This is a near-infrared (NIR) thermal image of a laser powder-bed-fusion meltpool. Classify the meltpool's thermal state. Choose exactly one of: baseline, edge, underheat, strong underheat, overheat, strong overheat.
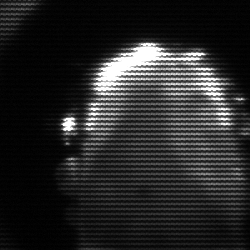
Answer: baseline